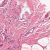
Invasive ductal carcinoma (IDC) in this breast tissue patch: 0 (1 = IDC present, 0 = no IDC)